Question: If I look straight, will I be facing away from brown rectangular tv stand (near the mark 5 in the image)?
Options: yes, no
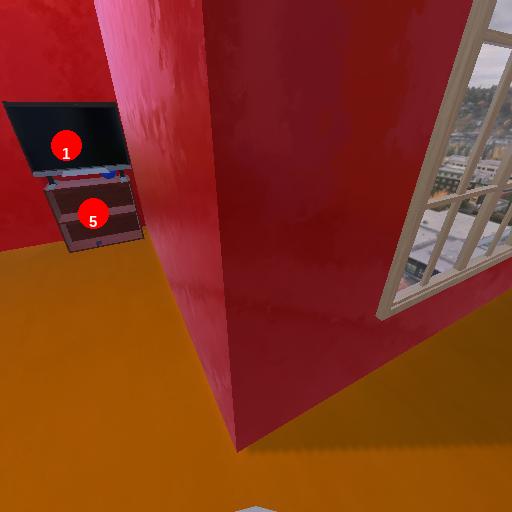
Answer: yes